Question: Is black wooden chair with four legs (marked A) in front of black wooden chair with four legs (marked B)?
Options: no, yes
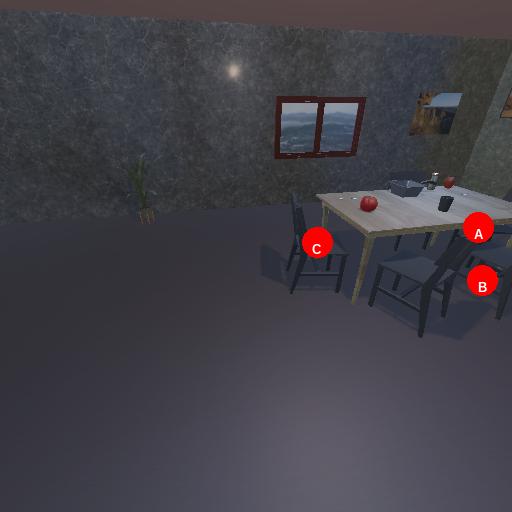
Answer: no